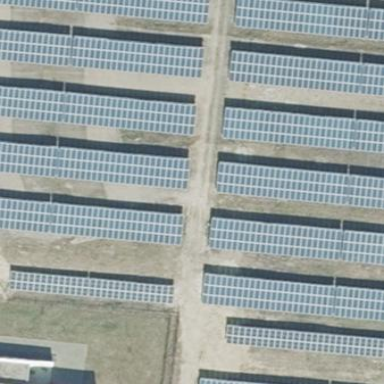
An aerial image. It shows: Solar power generator.